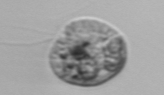
Label: Amoeba